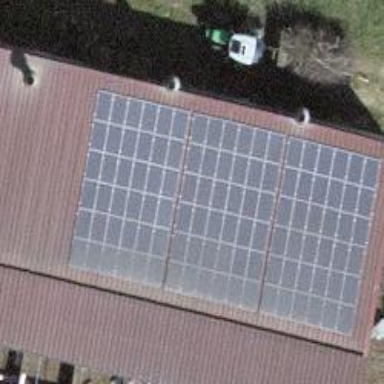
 consisting of solar photovoltaic panels."